Question: I would like multiple lines of text to break/word wrap so it appears in a perfect box. The text isn't a string, rather it's composed of individual chars joined together, as such: '<span>L</span>'

I've tried this css, but I get the result that you see on the left...
'''
body {
font-family:monospace;
width: 200px;
word-wrap: break-word;
display: inline-block;
}
'''
I've also tried 'text-align: justify;' with no success..
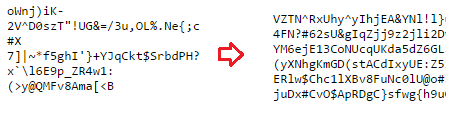
Answer: The 'CSS' answers provided work somewhat, but do not ensure each line is definitely composed of 'n' characters, thus getting that even line look. I went with inserting a '<br/>' after every 'n' chars. Something like:
'''
for (;;) {
if (counter >= n) {
myDiv.appendChild(document.createElement("br"));
counter = 0;
}
counter++;
myDiv.appendChild(span);
}
'''